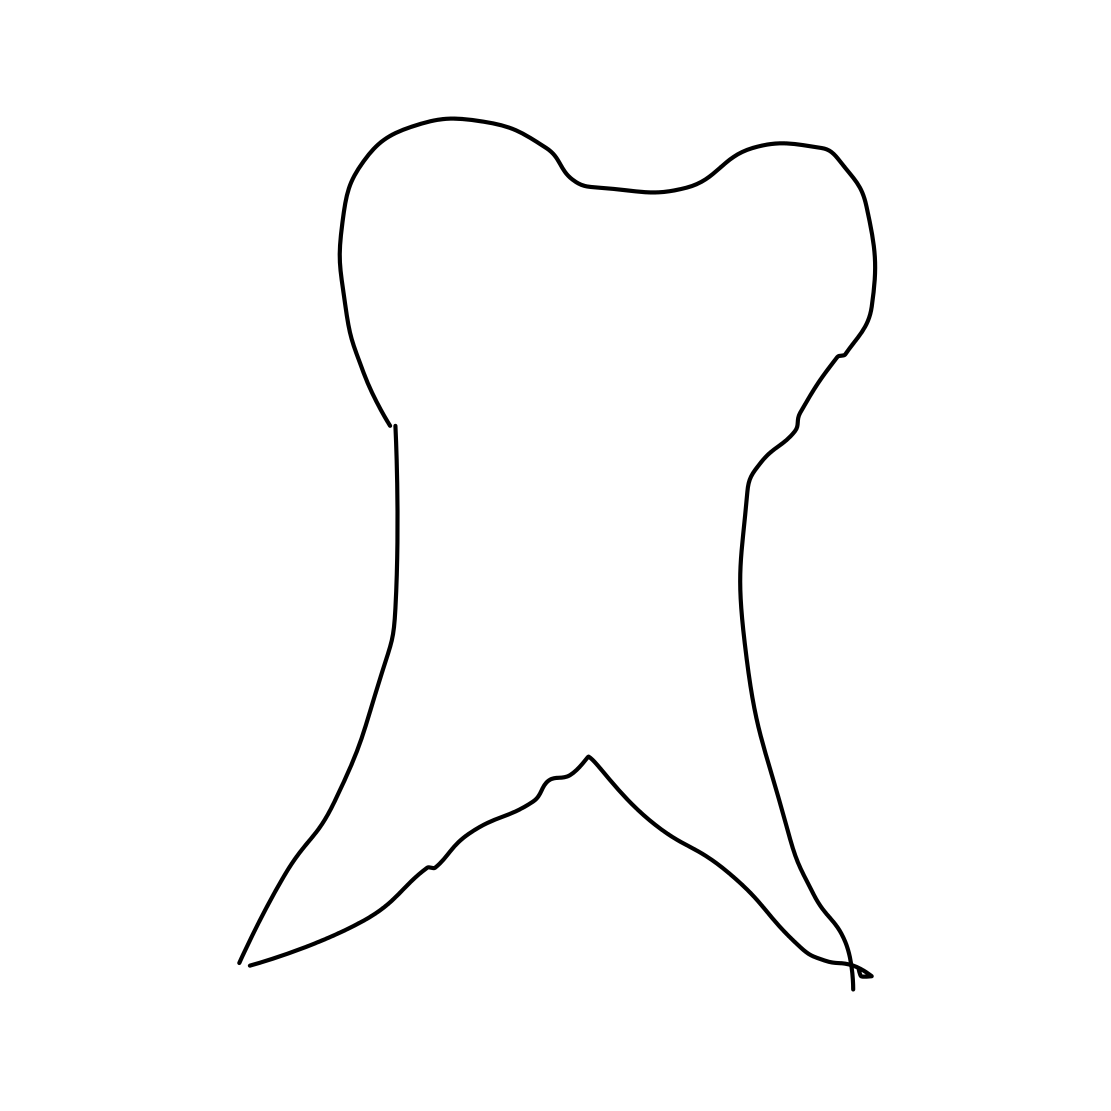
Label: tooth